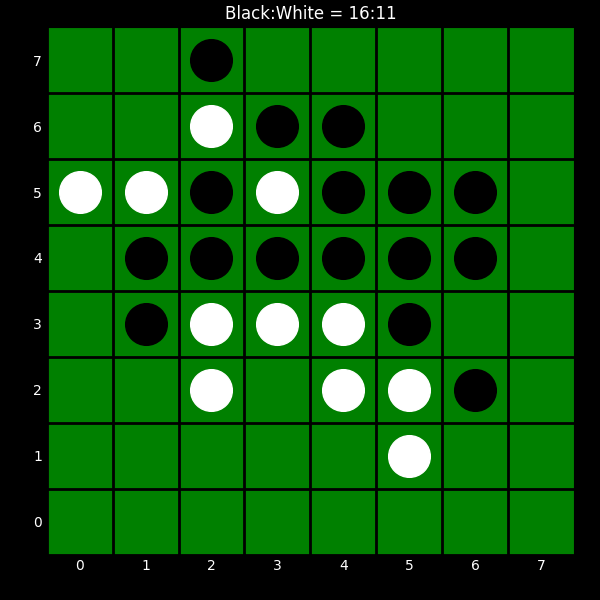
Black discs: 16
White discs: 11